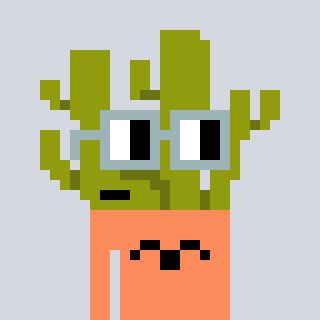
a pixel art character with square dark gray glasses, a cactus-shaped head and a peachy-colored body on a cool background